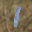
Label: 1